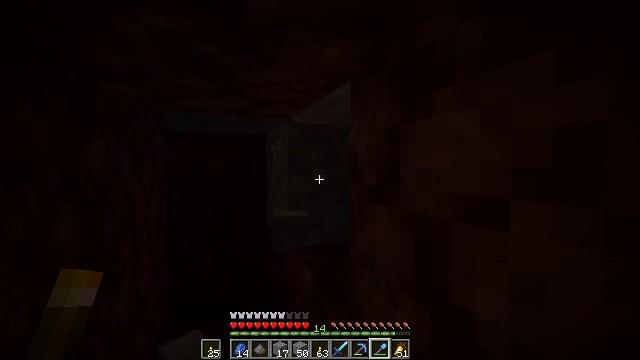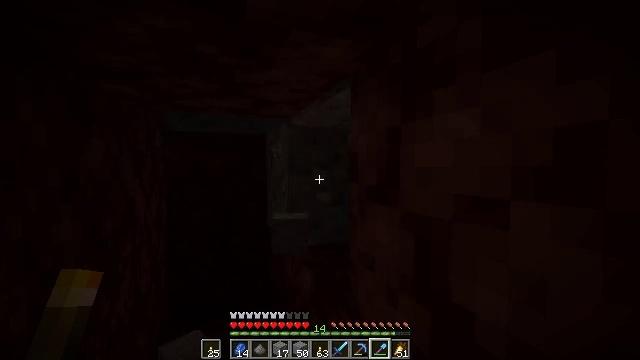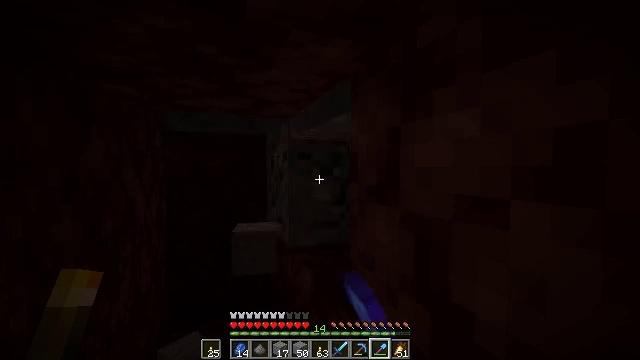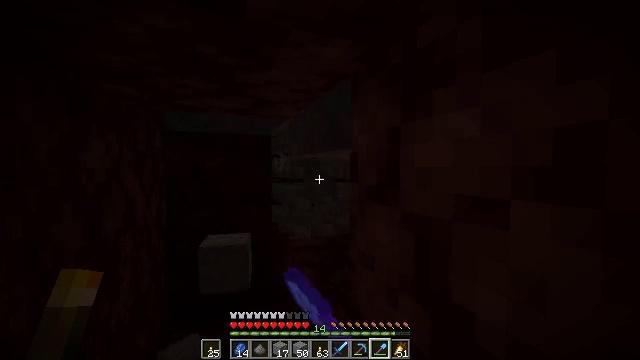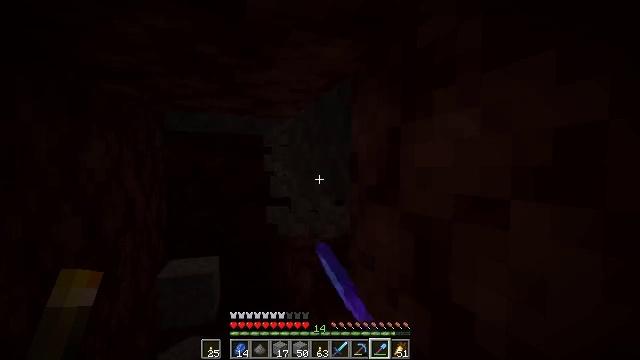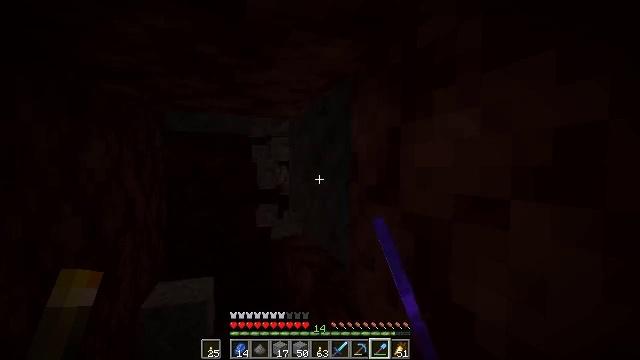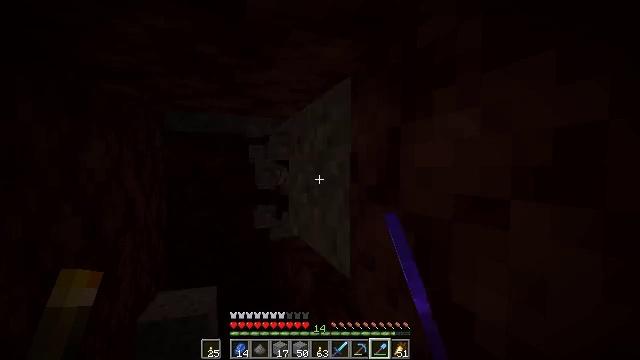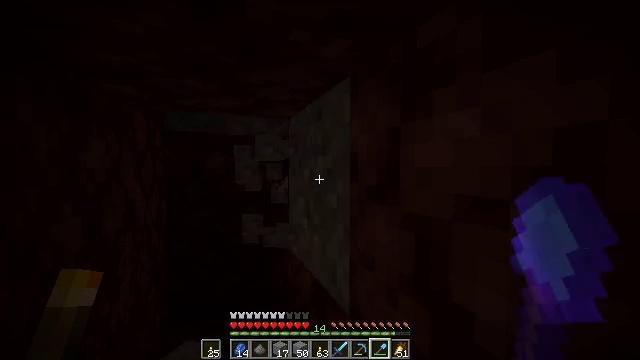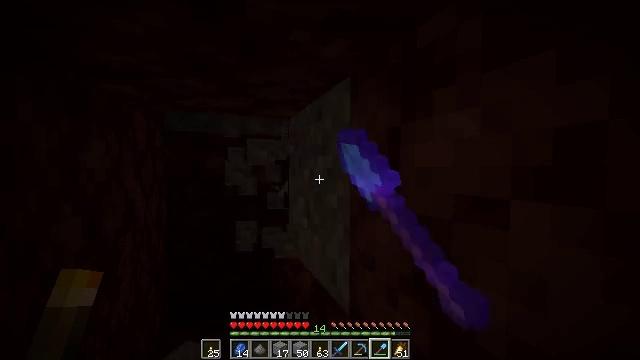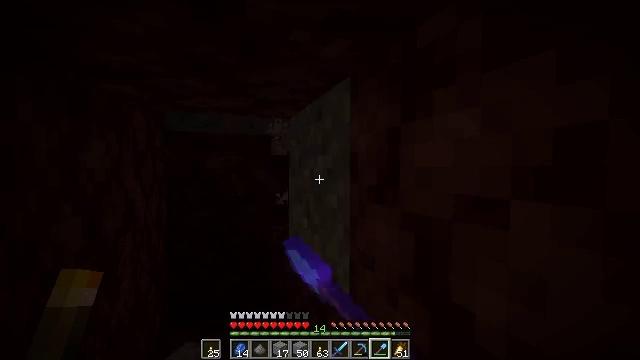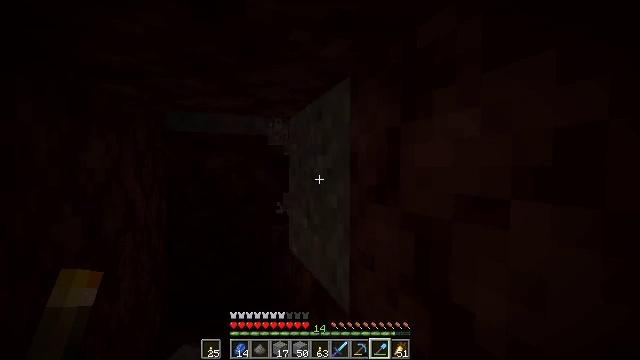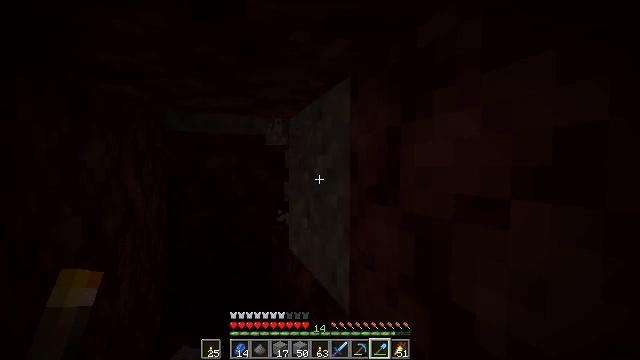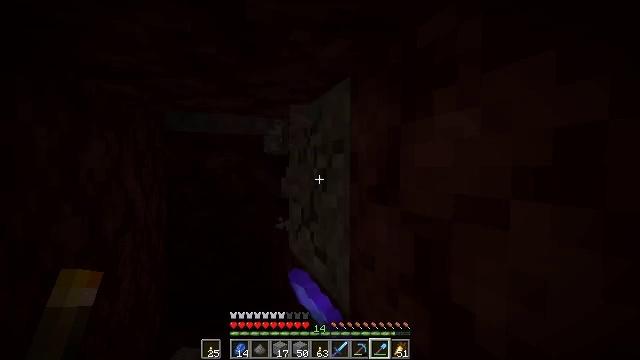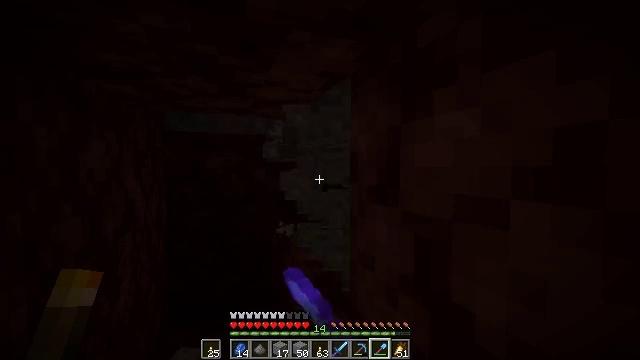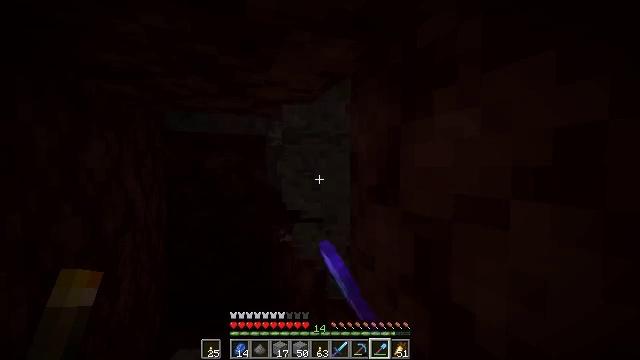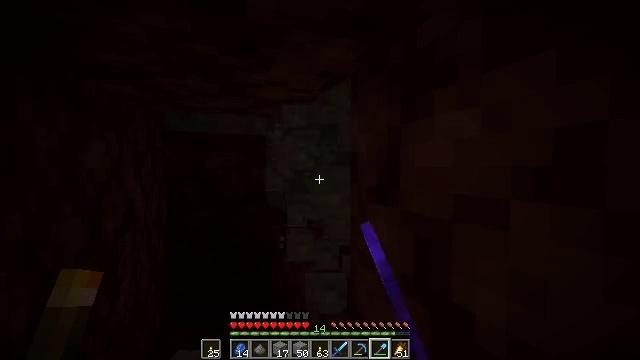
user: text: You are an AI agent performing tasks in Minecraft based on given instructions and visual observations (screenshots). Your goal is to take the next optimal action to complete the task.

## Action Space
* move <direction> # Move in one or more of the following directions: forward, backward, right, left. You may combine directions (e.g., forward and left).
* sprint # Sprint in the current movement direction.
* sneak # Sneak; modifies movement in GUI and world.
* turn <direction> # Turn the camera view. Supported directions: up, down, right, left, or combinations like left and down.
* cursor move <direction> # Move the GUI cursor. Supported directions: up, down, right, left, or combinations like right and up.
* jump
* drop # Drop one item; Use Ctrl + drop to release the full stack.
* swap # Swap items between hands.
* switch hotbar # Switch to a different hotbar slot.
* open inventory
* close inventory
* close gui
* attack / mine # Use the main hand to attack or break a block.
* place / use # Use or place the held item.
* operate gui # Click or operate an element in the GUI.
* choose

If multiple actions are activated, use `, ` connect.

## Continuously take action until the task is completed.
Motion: motion action
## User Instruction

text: Dig through gravel to clear a path.
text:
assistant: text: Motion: attack / mine
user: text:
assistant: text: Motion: attack / mine
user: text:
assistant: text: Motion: attack / mine
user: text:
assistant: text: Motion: attack / mine
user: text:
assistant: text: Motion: attack / mine
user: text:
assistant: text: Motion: attack / mine
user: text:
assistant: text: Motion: attack / mine
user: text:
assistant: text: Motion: attack / mine
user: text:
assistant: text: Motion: attack / mine
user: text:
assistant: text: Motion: attack / mine
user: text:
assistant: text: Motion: attack / mine
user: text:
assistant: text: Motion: attack / mine
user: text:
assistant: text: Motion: attack / mine
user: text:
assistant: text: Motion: attack / mine
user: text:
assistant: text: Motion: attack / mine
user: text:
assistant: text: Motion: attack / mine
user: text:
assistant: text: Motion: attack / mine
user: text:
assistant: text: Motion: attack / mine
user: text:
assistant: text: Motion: attack / mine
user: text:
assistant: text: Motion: attack / mine
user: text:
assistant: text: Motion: attack / mine
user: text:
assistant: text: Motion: attack / mine
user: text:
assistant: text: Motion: attack / mine
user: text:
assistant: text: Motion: attack / mine
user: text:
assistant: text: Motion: attack / mine
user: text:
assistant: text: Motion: attack / mine
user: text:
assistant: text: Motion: attack / mine
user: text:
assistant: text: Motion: attack / mine
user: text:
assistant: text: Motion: attack / mine
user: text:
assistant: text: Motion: attack / mine